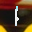
Label: 1